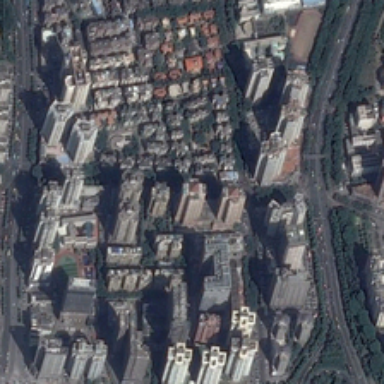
Many buildings and green trees are in a commercial area .